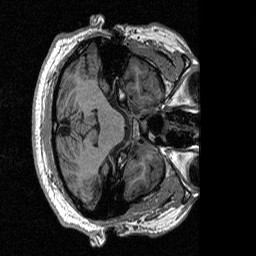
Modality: T1w
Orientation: axial
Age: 29
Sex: male
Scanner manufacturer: siemens
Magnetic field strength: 3 T
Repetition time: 2.3 s
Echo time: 0.00298 s